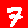
Digit: 7